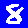
Digit: 8